Question: I am looking to develop an arc ring chart. Where each new set of data is displayed as a concentric ring inside the other.
<URL>
I've tried to take a sum of the values in the data, and use this to help develop a proportion algorithm, to ensure each arc never does more than one cycle.
this part manages the concentric ring.
'''
getArc: function(){
var that = this;
var radiusArray = [100, 80];
function getRadiusRing(i){
return that.radius-(i*20);
}
var thickness = 15;
var arc = d3.svg.arc()
.innerRadius(function(d){
return getRadiusRing(d.index);
})
.outerRadius(function(d){
return getRadiusRing(d.index)+thickness;
})
.startAngle(function(d, i){
return d.startAngle;
})
.endAngle(function(d, i){
return d.endAngle;
});
return arc;
}
'''
but I think there is a flaw in the end angle calculations. If you enable more data - the concentric rings although they form correctly have suspicious arc lengths where they wrap around the entire chart?
'''
setData: function(data){
var diameter = 2 * Math.PI * this.radius;
var localData = new Array();
var segmentValueSum = 0;
$.each(data[0].segments, function( ri, va) {
segmentValueSum+= va.value;
});
$.each(data[0].segments, function(ri, value) {
var segmentValue = value.value;
var fraction = segmentValue/segmentValueSum;
var arcBatchLength = fraction*2*Math.PI;
var arcPartition = arcBatchLength;
var startAngle = 0;
var endAngle = ((ri+1)*arcPartition);
data[0].segments[ri]["startAngle"] = startAngle;
data[0].segments[ri]["endAngle"] = endAngle;
data[0].segments[ri]["index"] = ri;
});
localData.push(data[0].segments);
return localData[0];
}
'''
---
trying to build the chart to look like the following

I've enhanced the chart, but still have issues with the placement and updating of the legend, rings and values. Why is old data remaining?
<URL>
if there is more or less data - the labels don't get placed correctly
'''
//draw labels
valueLabels = value_group.selectAll("text.value").data(reversedata)
valueLabels.enter().append("svg:text")
.attr("class", "value")
.attr("transform", function(d) {
var rings = counts;
return "translate("+(that.radius+55)/rings+", 0)";
})
.attr("dx", function(d, i){
return 19*i; })
.attr("dy", function(d, i){
return -5;
})
.attr("text-anchor", function(d){
return "start";
}).text(function(d){
return d.value;
});
valueLabels.transition().duration(300).attrTween("d", arcTween)
valueLabels.exit().remove();
'''
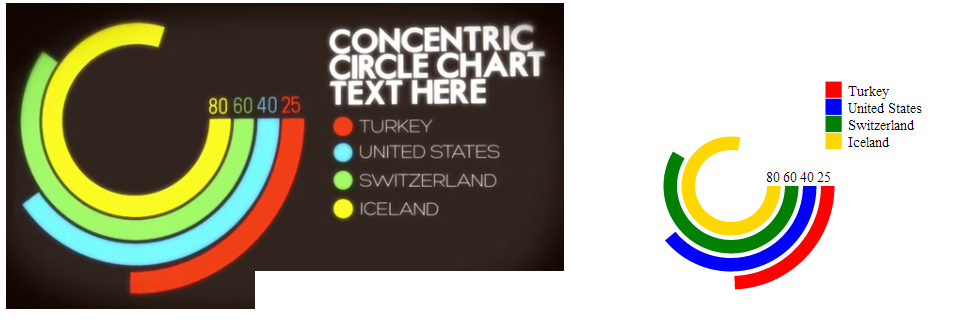
Answer: I've managed to fix all the bugs - Here is the final code as a jquery plugin, enjoy

<URL>
'''
$(document).ready(function() {
(function( $ ){
var methods = {
el: "",
init : function(options) {
var clone = jQuery.extend(true, {}, options["data"]);
var preparedData = methods.setData(clone);
methods.el = this;
methods.setup(preparedData, options["width"], options["height"]);
},
setup: function(data, w, h){
var selector = methods.el["selector"];
var padding = 20;
var chart = d3.select(selector).append("svg:svg")
.attr("class", "chart")
.attr("width", w)
.attr("height", h)
.append("svg:g")
.attr("class", "concentricchart")
.attr("transform", "translate("+((w/3)+padding)+","+h/3+")");
methods.radius = Math.min(w, h) / 2;
var label_group = chart.append("svg:g")
.attr("class", "label_group")
.attr("transform", "translate("+((w/3)-15)+","+(-h/4)+")");
var legend_group = chart.append("svg:g")
.attr("class", "legend_group")
.attr("transform", "translate("+((w/3)-130)+","+((-h/4)-5)+")");
var value_group = chart.append("svg:g")
.attr("class", "value_group")
.attr("transform", "translate(0,"+(h/4)+")");
var path_group = chart.append("svg:g")
.attr("class", "path_group")
.attr("transform", "translate(0,"+(h/4)+")");
this.generateArcs(selector, data);
},
update: function(data){
var clone = jQuery.extend(true, {}, data);
var preparedData = methods.setData(clone);
methods.el = this;
methods.animate(preparedData);
methods.oldData = preparedData;
},
animate: function(data){
var that = this;
var selector = methods.el["selector"];
that.generateArcs(selector, data);
},
setData: function(data){
var diameter = 2 * Math.PI * this.radius;
var localData = new Array();
var segmentValueSum = 0;
$.each(data[0].segments, function( ri, va) {
segmentValueSum+= va.value;
});
segmentValueSum = 200;//consistent total accross different data sets
$.each(data[0].segments, function(ri, value) {
var segmentValue = value.value;
var fraction = segmentValue/segmentValueSum;
var arcBatchLength = fraction*4*Math.PI;
var arcPartition = arcBatchLength;
var startAngle = Math.PI/2;
var endAngle = startAngle + arcPartition;
data[0].segments[ri]["startAngle"] = startAngle;
data[0].segments[ri]["endAngle"] = endAngle;
data[0].segments[ri]["index"] = ri;
});
localData.push(data[0].segments);
return localData[0];
},
textOffset: 10,
generateArcs: function(selector, data){
var that = this;
var chart = d3.select(selector);
//append previous value to it.
$.each(data, function(index, value) {
if(that.oldData[index] != undefined){
data[index]["previousEndAngle"] = that.oldData[index].endAngle;
}
else{
data[index]["previousEndAngle"] = 0;
}
});
var thickness = $(selector).data("thickness");
var ir = ($(selector).data("width")/3);
var path_group = d3.select(selector+ ' .path_group');
var arcpaths = path_group.selectAll("path")
.data(data);
arcpaths.enter().append("svg:path")
.attr("class", function(d, i){
return d.machineType;
})
.style("fill", function(d, i){
return d.color;
})
.transition()
.ease("elastic")
.duration(750)
.attrTween("d", function(d){
return that.arcTween(d, thickness, ir);
});
arcpaths.transition()
.ease("elastic")
.style("fill", function(d, i){
return d.color;
})
.duration(750)
.attrTween("d", function(d){
return that.arcTween(d, thickness, ir);
});
arcpaths.exit().transition()
.ease("bounce")
.duration(750)
.attrTween("d", function(d){
return that.arcTween(d, thickness, ir);
})
.remove();
//draw labels
that.drawLabels(chart, data, ir, thickness);
that.buildLegend(chart, data);
},
arcTween: function(b, thickness, ir){
var that = methods;
var prev = JSON.parse(JSON.stringify(b));
prev.endAngle = b.previousEndAngle;
var i = d3.interpolate(prev, b);
return function(t) {
return that.getArc(thickness, ir)(i(t));
};
},
drawLabels: function(chart, data, ir, thickness){
$(methods.el["selector"]+' .value_group').empty();
var that = this;
var reversedata = data.reverse();
var counts = data.length;
var value_group = d3.select(methods.el["selector"]+ ' .value_group');
valueLabels = value_group.selectAll("text.value").data(reversedata)
valueLabels.enter().append("svg:text")
.attr("class", "value")
.attr("transform", function(d) {
return "translate("+(that.getRadiusRing(ir, counts-1))+", 0)";
})
.attr("dx", function(d, i){
return 20*i; })
.attr("dy", function(d, i){
return -5;
})
.attr("text-anchor", function(d){
return "start";
}).text(function(d){
return d.value;
});
valueLabels
.transition()
.duration(300)
.attrTween("d", function(d){
return that.arcTween(d, thickness, ir);
})
valueLabels
.exit()
.remove();
},
buildLegend: function(chart, data){
console.log("build legend");
$(methods.el["selector"]+' .label_group').empty();
$(methods.el["selector"]+' .legend_group').empty();
var label_group = d3.select(methods.el["selector"]+ ' .label_group');
//draw labels
labels = label_group.selectAll("text.labels")
.data(data.reverse());
labels.enter().append("svg:text")
.attr("class", "labels")
.attr("dy", function(d, i){
return 19*i
})
.attr("text-anchor", function(d){
return "start";
})
.text(function(d){
return d.label;
});
labels.exit().remove();
var legend_group = d3.select(methods.el["selector"]+ ' .legend_group');
legend = legend_group.selectAll("circle").data(data);
legend.enter().append("svg:circle")
.attr("cx", 100)
.attr("cy", function(d, i){
return 19*i
})
.attr("r", 7)
.attr("width", 18)
.attr("height", 18)
.style("fill", function(d){
return d.color;
});
legend.exit().remove();
},
getRadiusRing: function(ir, i){
return ir-(i*20);
},
getArc: function(thickness, ir){
var that = this;
var arc = d3.svg.arc()
.innerRadius(function(d){
return that.getRadiusRing(ir, d.index);
})
.outerRadius(function(d){
return that.getRadiusRing(ir+thickness, d.index);
})
.startAngle(function(d, i){
return d.startAngle;
})
.endAngle(function(d, i){
return d.endAngle;
});
return arc;
},
radius: 100,
oldData: ""
};
$.fn.concentric = function(methodOrOptions) {
if ( methods[methodOrOptions] ) {
return methods[ methodOrOptions ].apply( this, Array.prototype.slice.call( arguments, 1 ));
} else if ( typeof methodOrOptions === 'object' || ! methodOrOptions ) {
// Default to "init"
return methods.init.apply( this, arguments );
} else {
$.error( 'Method ' + methodOrOptions + ' does not exist' );
}
};
})(jQuery);
var dataCharts = [
{
"data": [
{
"segments": [
{
"label": "Turkey",
"value": 25,
"color": "red"
},
{
"label": "United States",
"value": 40,
"color": "blue"
},
{
"label": "Switzerland",
"value": 60,
"color": "green"
},
{
"label": "Iceland",
"value": 80,
"color": "gold"
}
]
}
]
},
{
"data": [
{
"segments": [
{
"label": "Peanut Butter",
"value": 50,
"color": "red"
},
{
"label": "Tea",
"value": 25,
"color": "orange"
},
{
"label": "Cheese",
"value": 25,
"color": "purple"
}
]
}
]
} ,
{
"data": [
{
"segments": [
{
"label": "Jam",
"value": 90,
"color": "purple"
},
{
"label": "Lemons",
"value": 15,
"color": "brown"
}
]
}
]
}
];
var clone = jQuery.extend(true, {}, dataCharts);
//__invoke concentric
$('[data-role="concentric"]').each(function(index) {
var selector = "concetric"+index;
$(this).attr("id", selector);
var options = {
data: clone[0].data,
width: $(this).data("width"),
height: $(this).data("height")
}
$("#"+selector).concentric(options);
});
$(".testers a").on( "click", function(e) {
e.preventDefault();
var clone = jQuery.extend(true, {}, dataCharts);
var min = 0;
var max = 2;
//__invoke concentric
$('[data-role="concentric"]').each(function(index) {
pos = Math.floor(Math.random() * (max - min + 1)) + min;
console.log("id", $(this).attr("id"));
$("#"+$(this).attr("id")).concentric('update', clone[pos].data);
});
});
});
'''